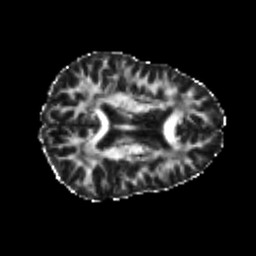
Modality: FA
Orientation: axial
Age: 26
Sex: female
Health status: healthy
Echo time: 0.074 s